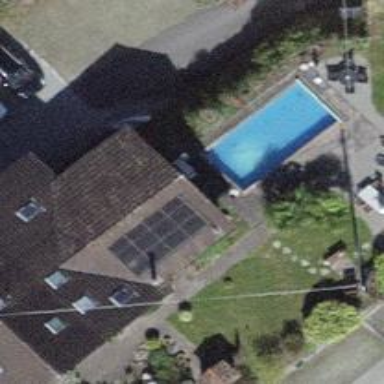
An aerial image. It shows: Solar power generator using photovoltaic panels.